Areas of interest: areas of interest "Tsinghua University Tennis Court (southwest of Tsinghua University Xinlin Building)"
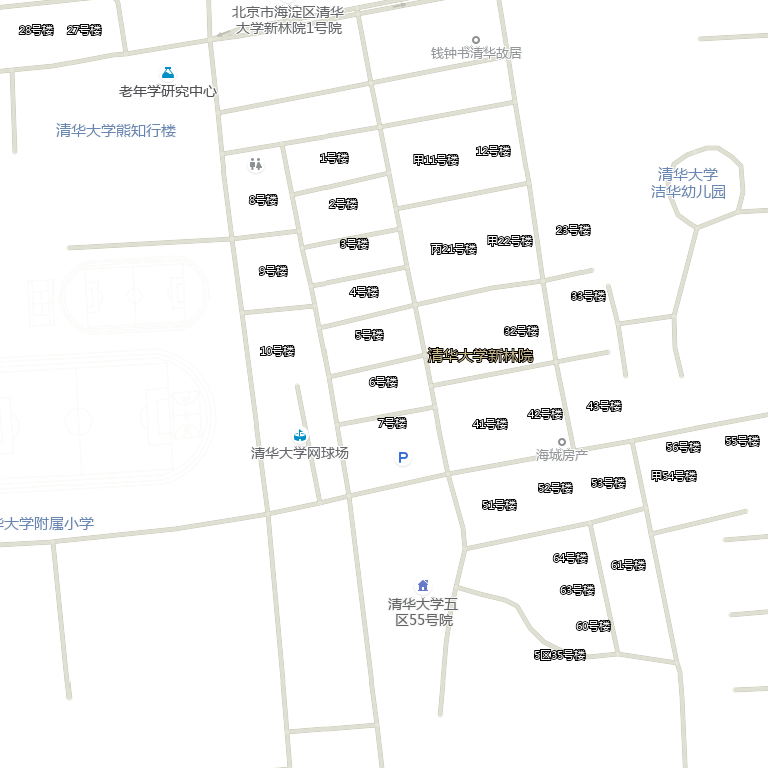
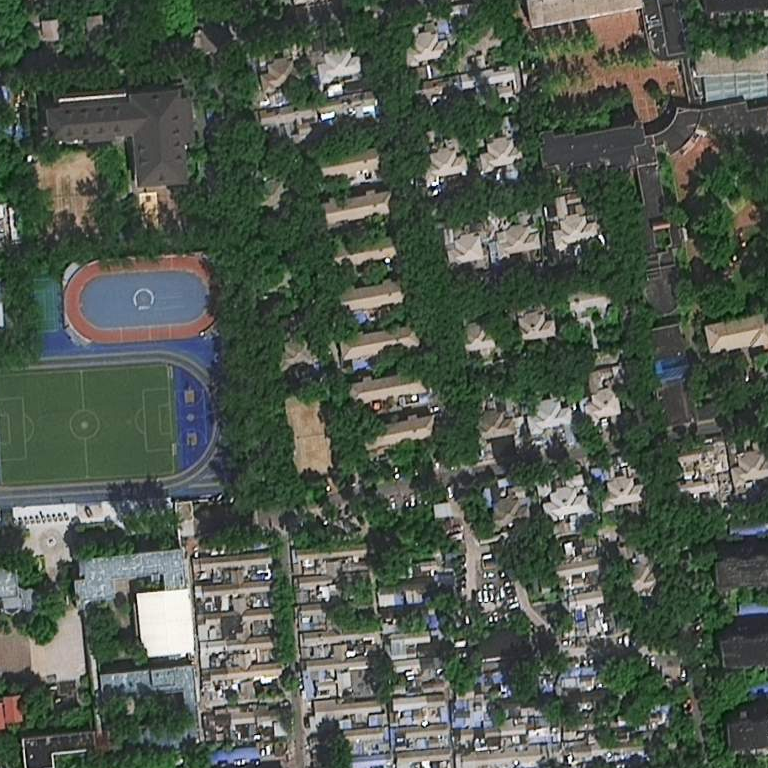